Aerial crown-view tile of a tropical tree (Barro Colorado Island, Panama), acquired 20250915:
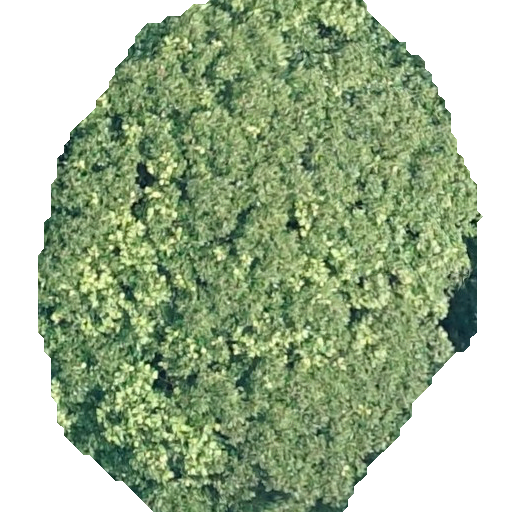
Species: Dipteryx oleifera
GBIF accepted scientific name: Dipteryx oleifera
Crown area: 270.42 m²